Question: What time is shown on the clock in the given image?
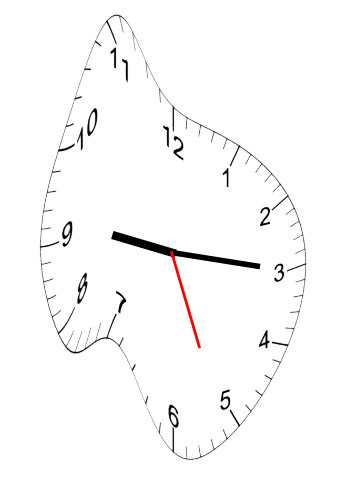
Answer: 09:15:26